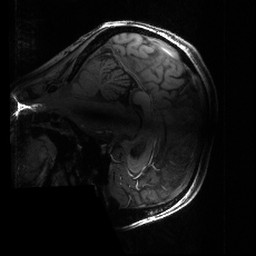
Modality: T1w
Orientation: sagittal
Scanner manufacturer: siemens
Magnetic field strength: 6.98 T
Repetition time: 3.1 s
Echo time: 0.00345 s